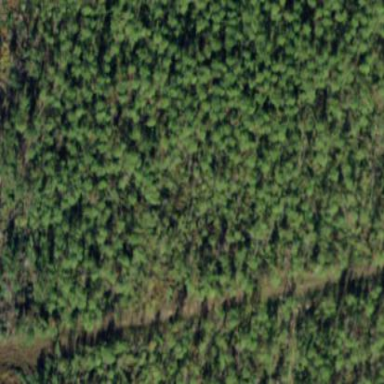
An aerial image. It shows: Forest dominated by needle-leaved trees.